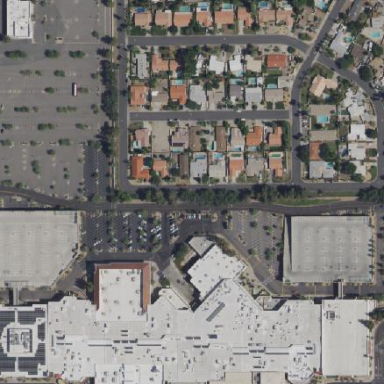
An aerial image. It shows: Retail area.